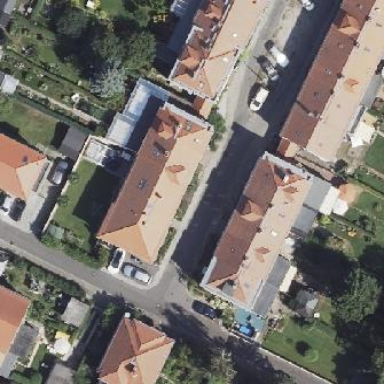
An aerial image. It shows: Hipped-roof terrace building.